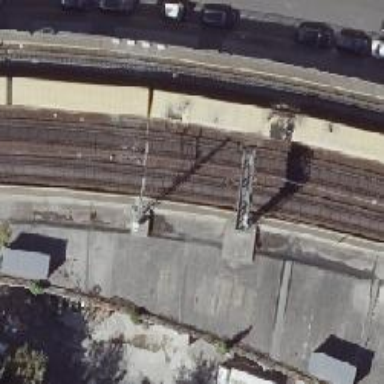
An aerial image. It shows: Railway signal.